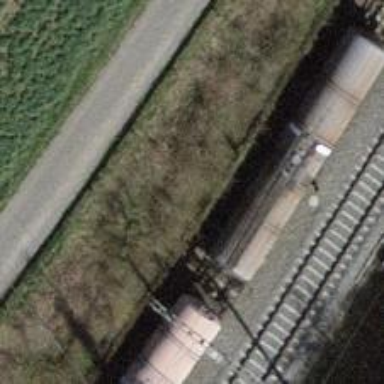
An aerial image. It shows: Rail siding with electrified contact lines for trains.